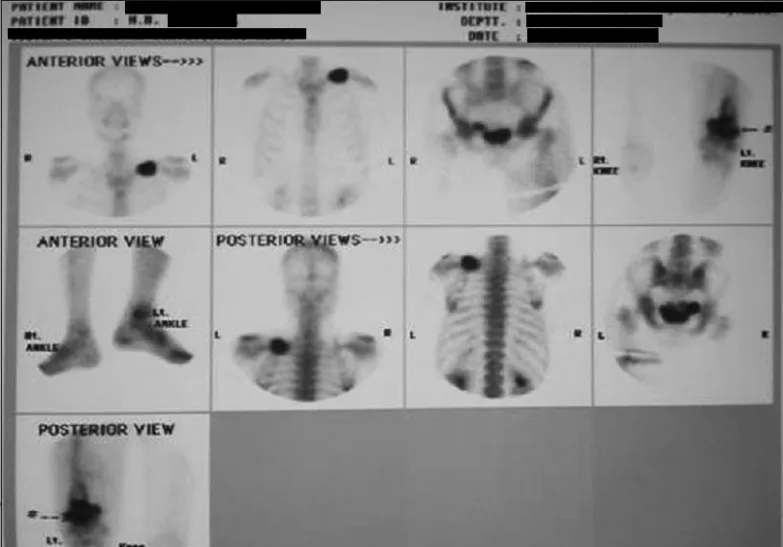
Whole-body bone scan using Tc 99 m showing increased uptake by left clavicle and distal third of left femur.
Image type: radiology (scintigraphy)